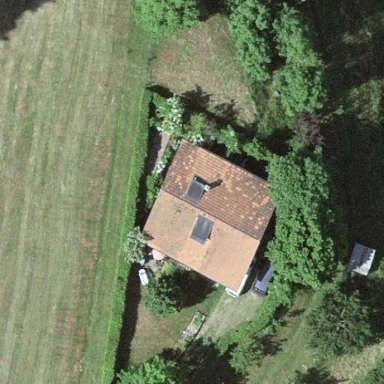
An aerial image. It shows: Simple house.